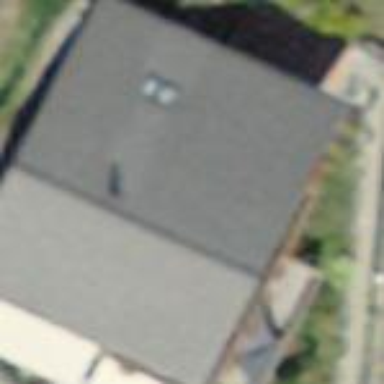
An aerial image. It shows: Building with tile roof.